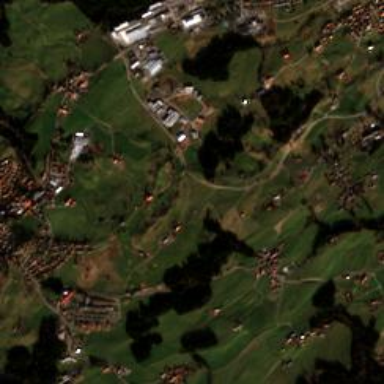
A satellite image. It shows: Small hamlet.